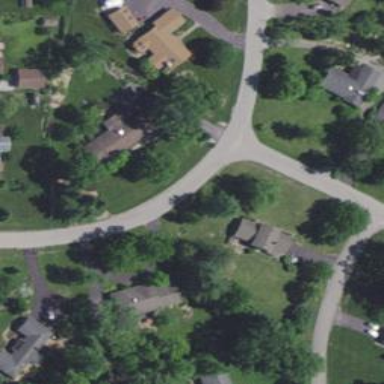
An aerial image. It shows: Residential road.